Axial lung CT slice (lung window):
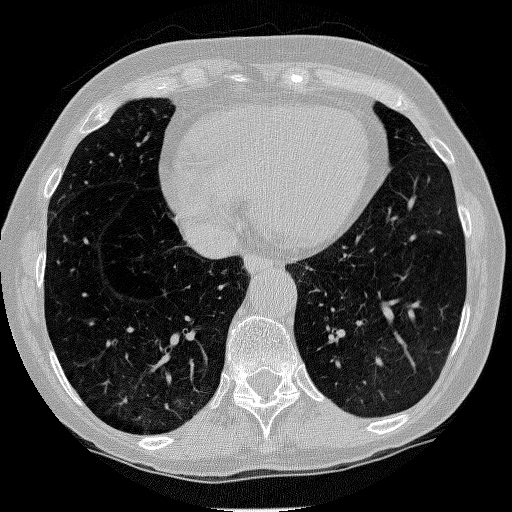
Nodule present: no